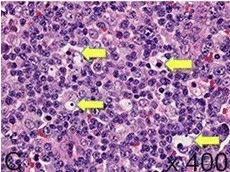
H&E staining in high power field shows proliferations of the full range of diffuse lymphatic cells, and ,phagocytic macrophages included condensed small nuclear cells (
arrows)
suggested the presence of apoptotic cells (
x
400 magnification).
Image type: pathology (h&e)